Question: I have 9 tiles labeled 1-9 with corresponding values. Tile 1=1, tile 6=6, etc. A user can press down tiles that equal the sum of the die. When they press confirm move, those tales can not be used anymore.
I need to compute every possible combination of numbers to check whether or not the user can go again. Currently I am computing it like this, but I'm sure there has to be a better way.
'allTiles' contains the tiles that are still available to be computed.
What would be the best way to check for all combinations?
'''
- (void) getCombinations {
NSMutableArray *combinations = [[NSMutableArray alloc] init];
for (int i = 0; i < [allTiles count]; i++) {
for (int j = i + 1; j < [allTiles count]; j++) {
for (int k = i+2; k < [allTiles count]; k++) {
TileView *first = [allTiles objectAtIndex:i];
TileView *second = [allTiles objectAtIndex:j];
TileView *third = [allTiles objectAtIndex:k];
NSNumber *total = [NSNumber numberWithInt:first.getTileValue + second.getTileValue];
NSNumber *total2 = [NSNumber numberWithInt:
first.getTileValue +
second.getTileValue +
third.getTileValue];
[combinations addObject:[NSNumber numberWithInt:first.getTileValue]];
[combinations addObject:[NSNumber numberWithInt:second.getTileValue]];
[combinations addObject:[NSNumber numberWithInt:third.getTileValue]];
[combinations addObject:total];
[combinations addObject:total2];
}
}
}
if ([combinations containsObject:[NSNumber numberWithInt:[self diceTotal]]]) {
NSLog(@"STILL COMBINATION AVAILABLE");
}
else {
NSString *message = [NSString stringWithFormat:@"Your score: %i", player1Score];
UIAlertView *alert = [[UIAlertView alloc]
initWithTitle:@"No more combinations left."
message: message
delegate:self
cancelButtonTitle:@"Go to player2"
otherButtonTitles: nil];
[alert show];
[alert release];
}
}
'''
Here is a a screenshot of one of scenarios where my method doesn't work.

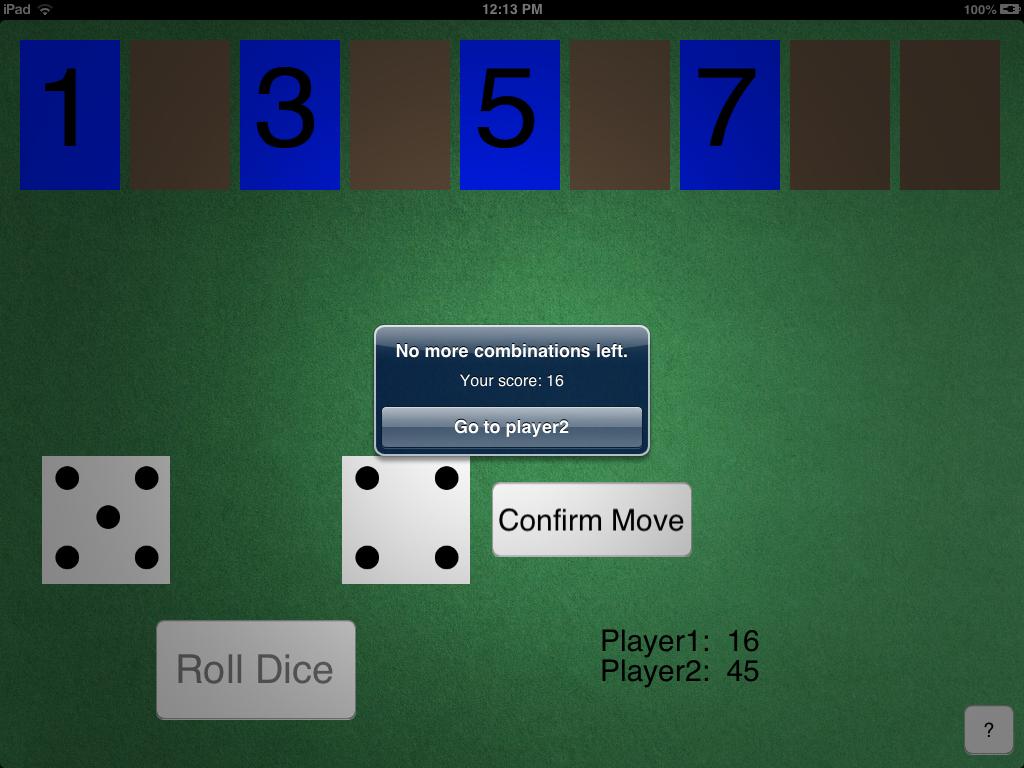
Answer: In your example, there are four tiles available to the player. Whether or not to include a tile is a binary choice (YES or NO), and there are 4 such choices in this example, so there are 2x2x2x2 = 2 possible combinations of tiles. In general, there are 2 combinations where there are tiles available.
The simplest way to check for a combination that sums to your target is simply to enumerate the integers from 0 through 2. For each integer , write in binary and add up the tile values of the tiles corresponding to the 1's of the binary representation.
We'll cache the tile values in a local array to avoid sending the 'tileValue' message over and over.
'''
static int selectedNumbersSum(unsigned int selector, int const *numbers) {
int sum = 0;
for (int i = 0; selector != 0; i += 1, selector >>= 1) {
if (selector & 1) {
sum += numbers[i];
}
}
return sum;
}
static BOOL tilesCanMakeTarget(NSArray *tiles, int target) {
NSUInteger count = tiles.count;
int numbers[count];
for (int i = 0; i < count; ++i) {
numbers[i] = [tiles[i] tileValue];
}
for (unsigned int step = 0, maxStep = 1 << count; step < maxStep; ++step) {
if (selectedNumbersSum(step, numbers) == target)
return YES;
}
return NO;
}
- (void)checkForEndOfPlayer1Turn {
if (tilesCanMakeTarget(allTiles, self.diceTotal)) {
NSLog(@"STILL COMBINATION AVAILABLE");
} else {
NSString *message = [NSString stringWithFormat:@"Your score: %i",
player1Score];
UIAlertView *alert = [[UIAlertView alloc]
initWithTitle:@"No more combinations left."
message:message delegate:self cancelButtonTitle:@"Go to player 2"
otherButtonTitles:nil];
[alert show];
[alert release];
}
}
'''
Incidentally, we don't usually start our getter method names with 'get'. Your 'getCombinations' method should probably be called 'checkCombinations' (or something like that) since it's not even a getter. And your 'getTileValue' method should just be called 'tileValue'.